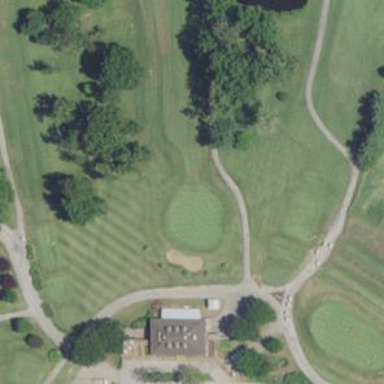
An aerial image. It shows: Golf hole.